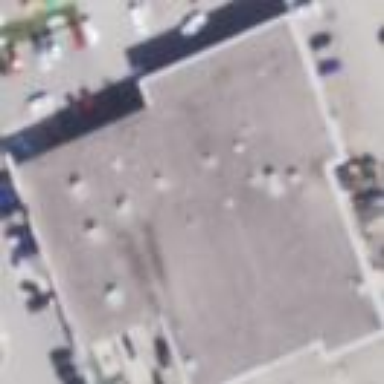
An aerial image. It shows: Retail building with car shop.